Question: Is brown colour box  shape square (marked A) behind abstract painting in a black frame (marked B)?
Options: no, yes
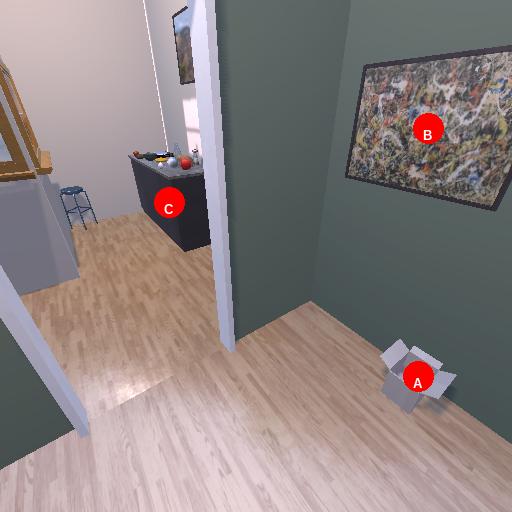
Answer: no